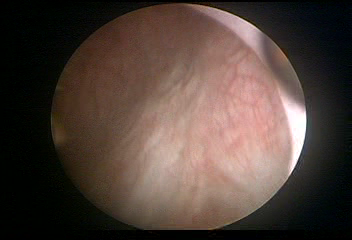
Modality: WLC
Class: Normal mucosa
Bladder cancer association: No